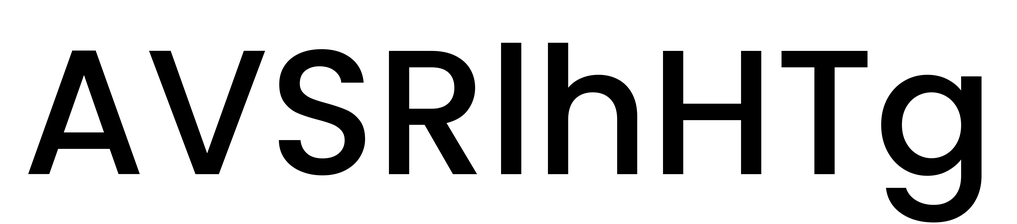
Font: Poppins-Medium